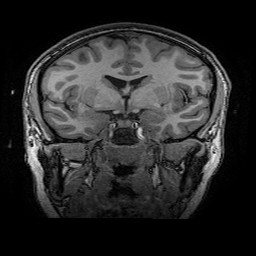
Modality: T1w
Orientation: sagittal
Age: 21
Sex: female
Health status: healthy